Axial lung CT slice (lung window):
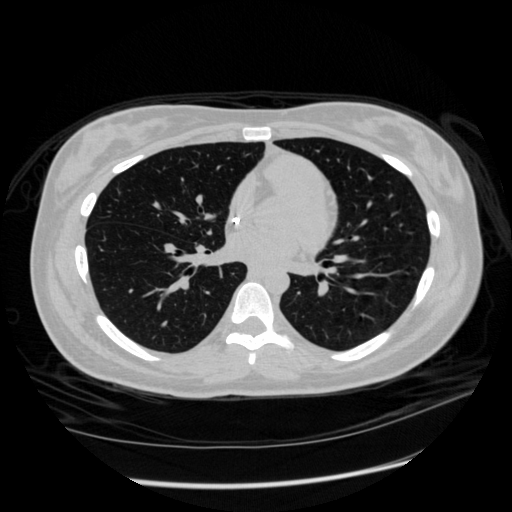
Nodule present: no